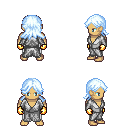
a pixel art fantasy rpg character, male body template, human, tanned skin, white robe, white pants, white cyan loose hair, gold gloves, four views (front, back, left, right), 2x2 character sprite sheet, small pixel art, hard edges, no anti-aliasing